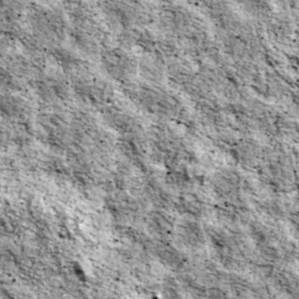
Label: non_frost